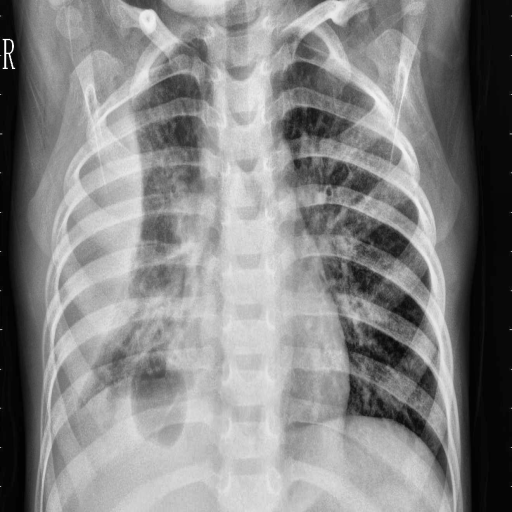
Finding: PNEUMONIA